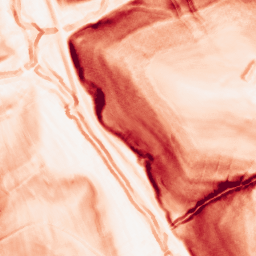
Category: morphological
Decomposition family: morphological_gradient
Decomposition parameters: size: 3
shape: diamond
Upsampling method: regularized
Upsampling parameters: scale: 2
lambda_reg: 0.01
Upsampling scale: 2